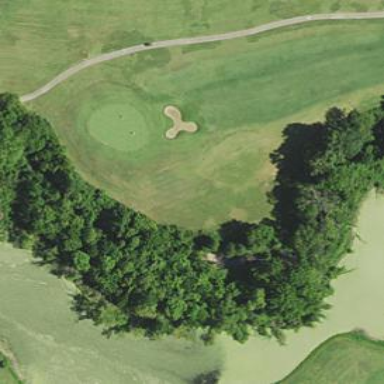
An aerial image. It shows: Natural pond serving as water hazard on golf course.